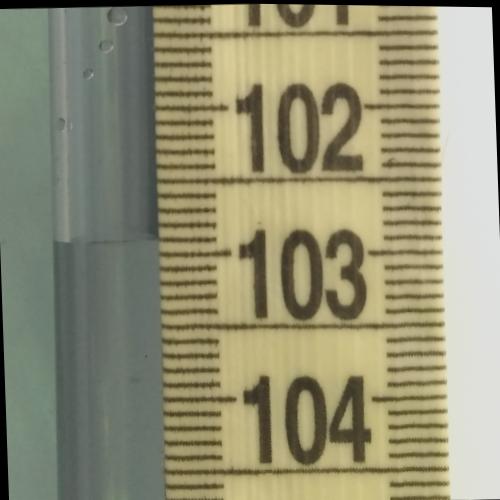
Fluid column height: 102.9 cm